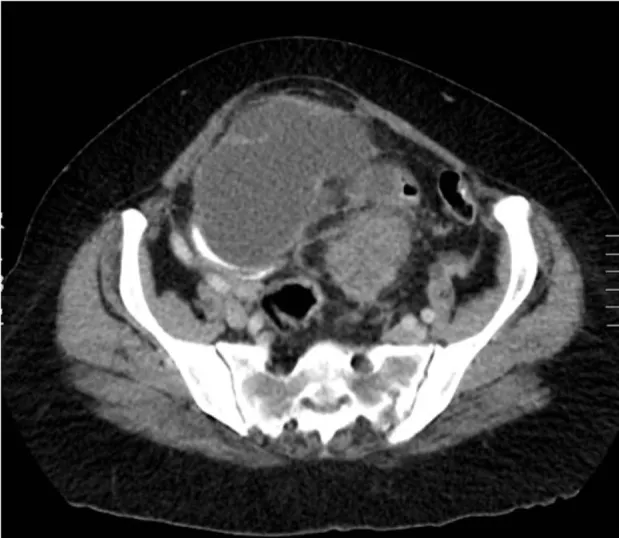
Axial CT with mass measuring ~11 cm x 10 cm.
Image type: radiology (ct)